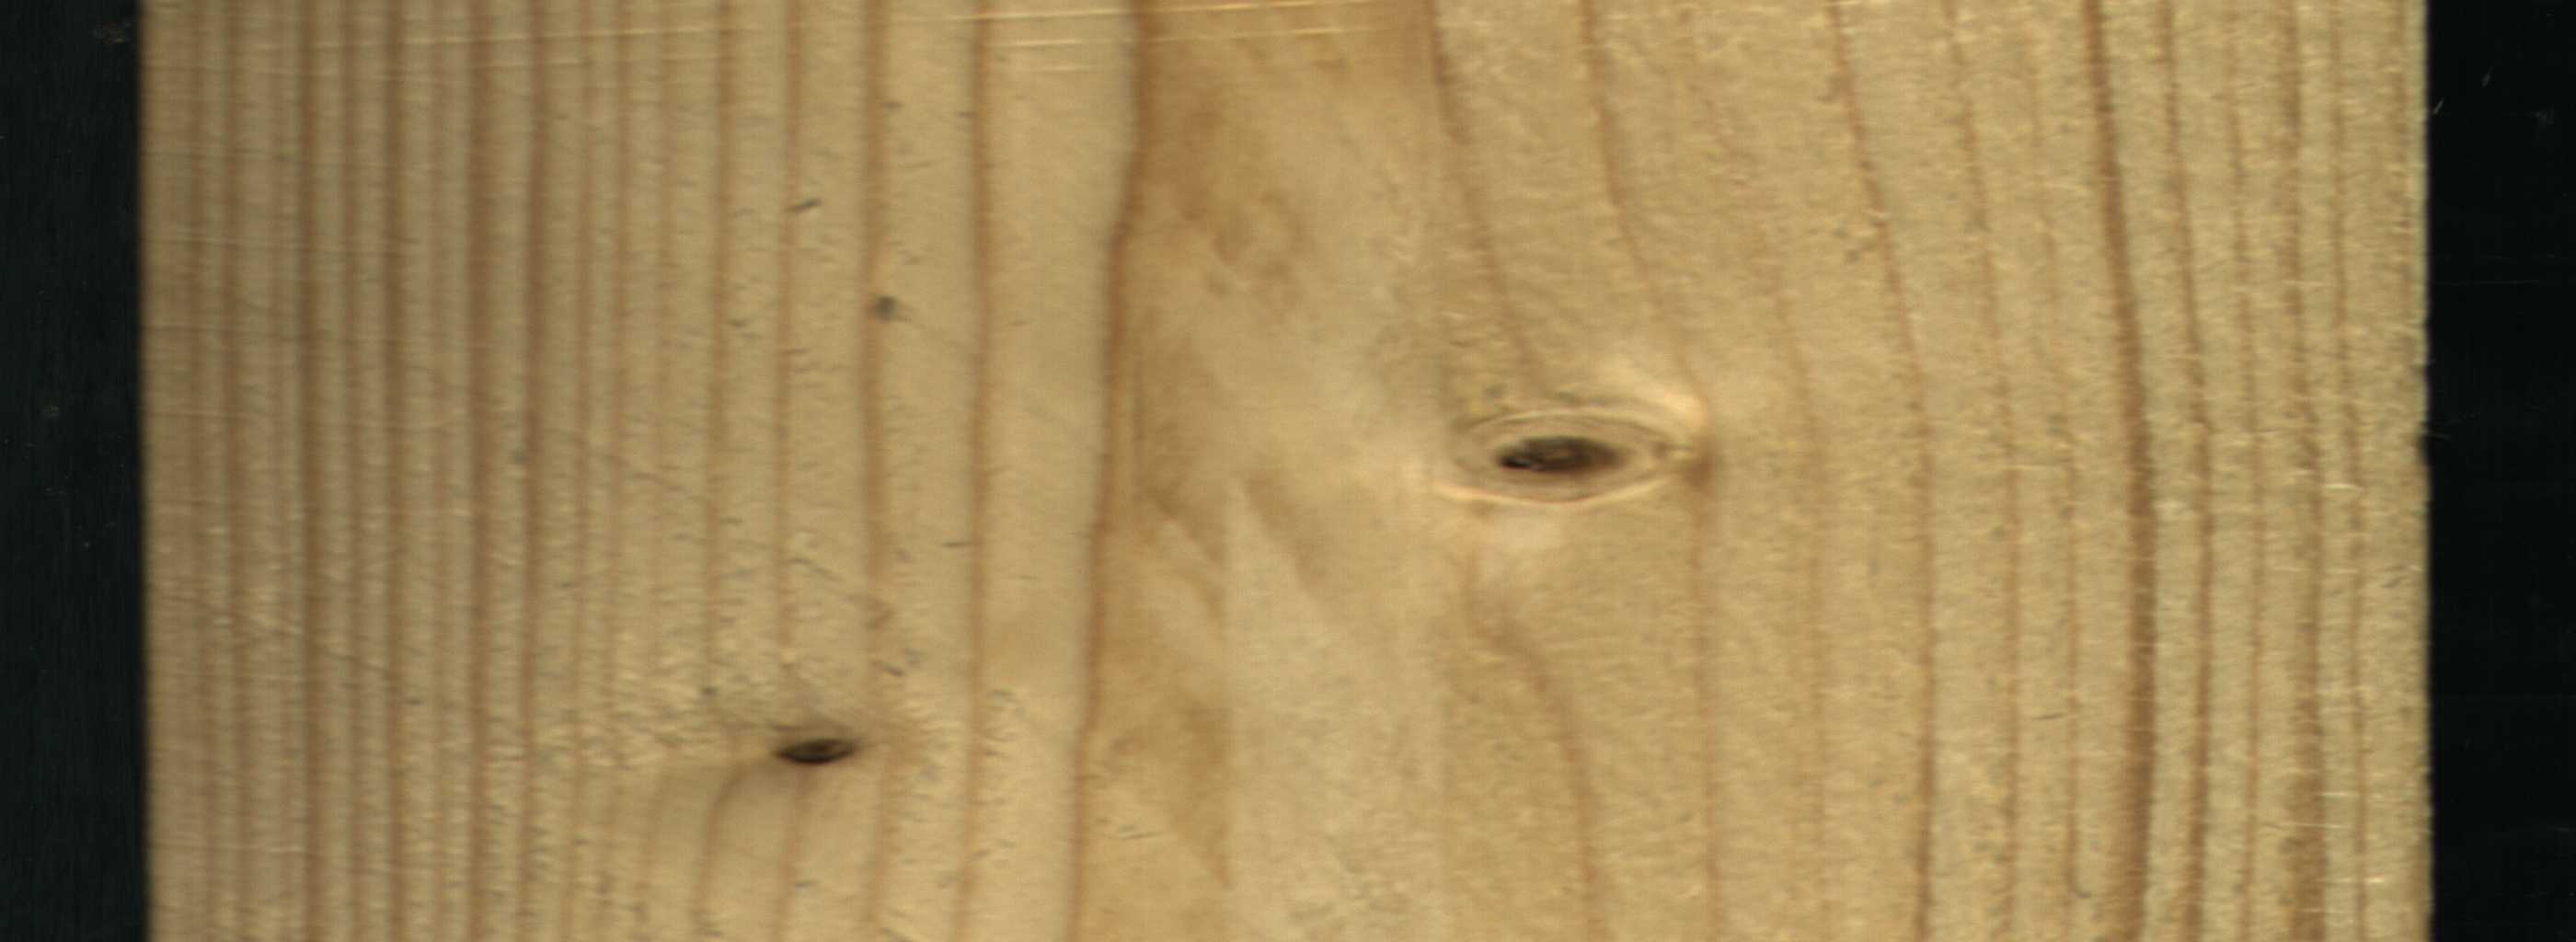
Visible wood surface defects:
Dead_Knot
Live_Knot